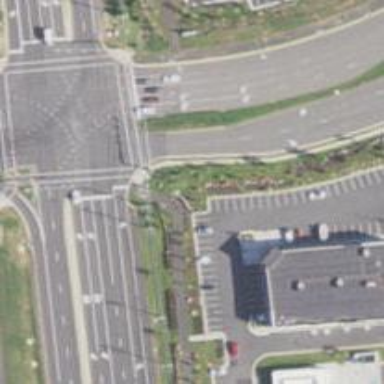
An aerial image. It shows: Crossing with line markings on the road.